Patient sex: M
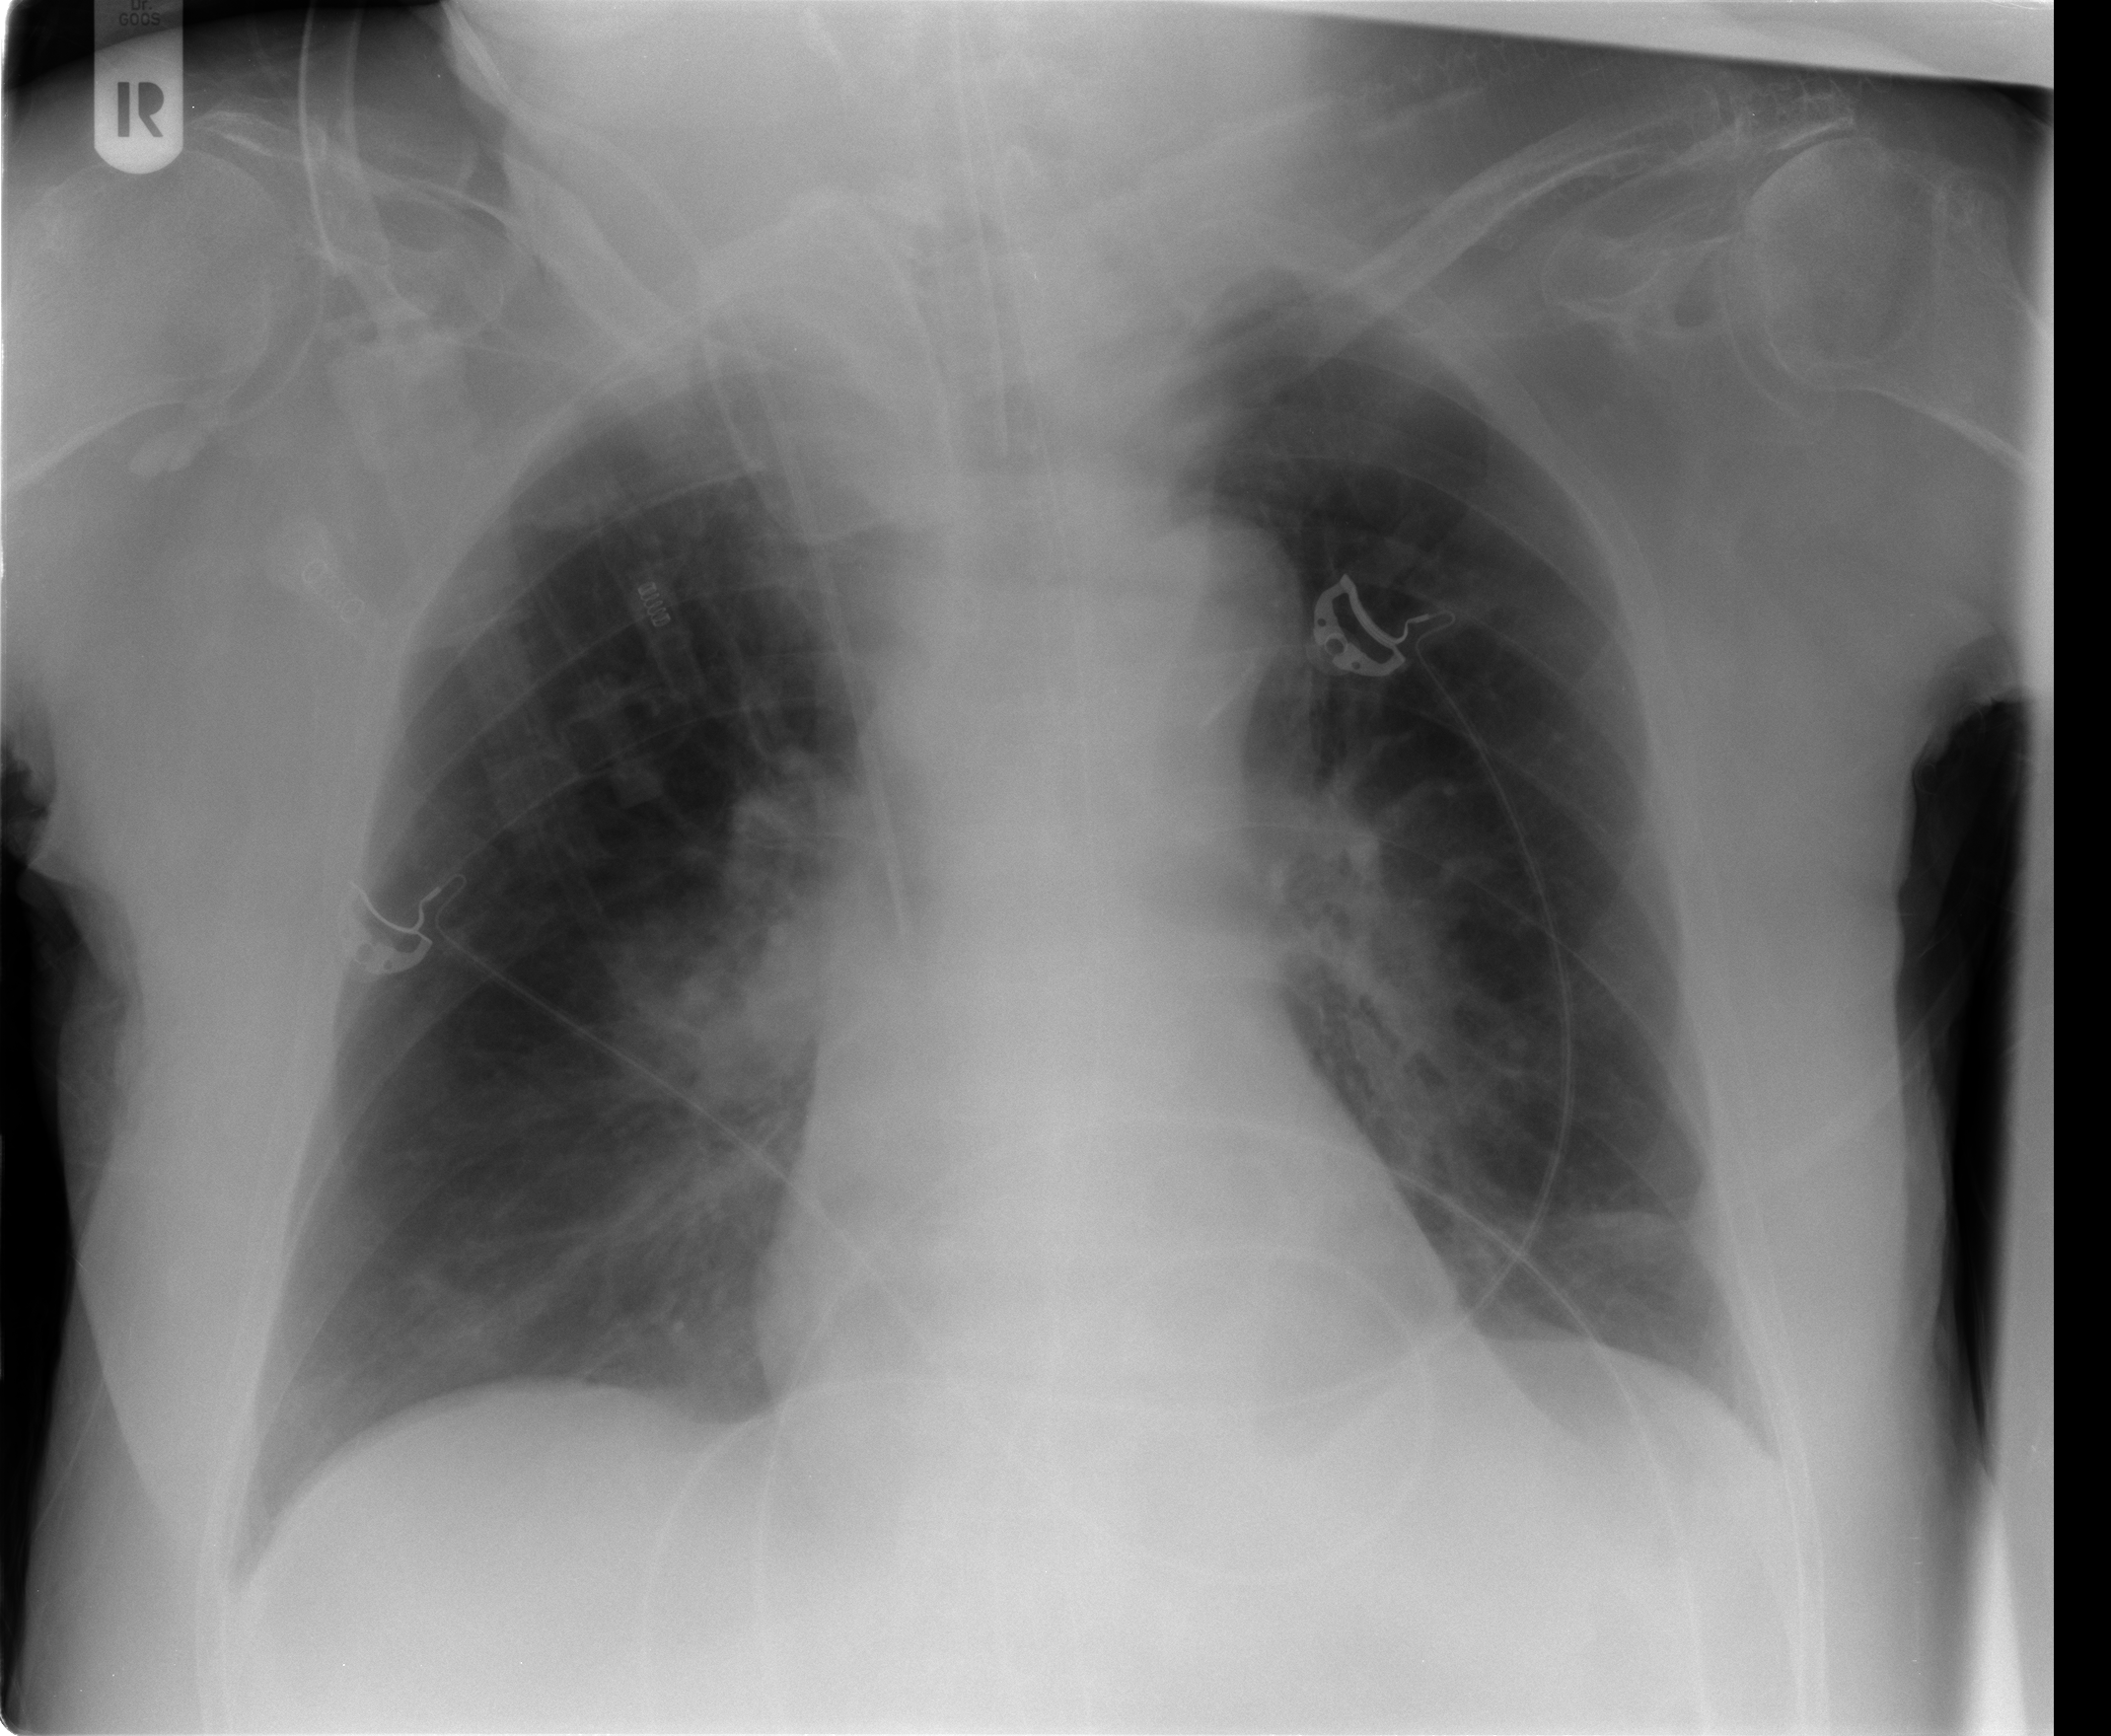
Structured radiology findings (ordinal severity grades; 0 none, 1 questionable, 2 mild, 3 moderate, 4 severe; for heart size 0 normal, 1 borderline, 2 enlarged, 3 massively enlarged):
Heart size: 0
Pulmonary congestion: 2
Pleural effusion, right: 0
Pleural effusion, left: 0
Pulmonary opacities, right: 1
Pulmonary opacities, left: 0
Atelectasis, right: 2
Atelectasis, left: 0